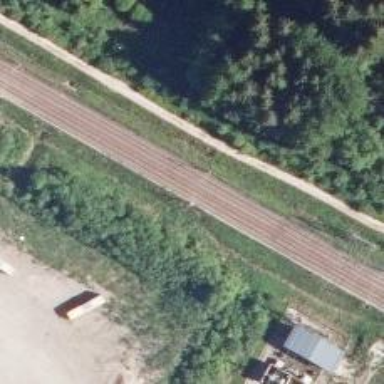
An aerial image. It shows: Railway signal with catenary mast.